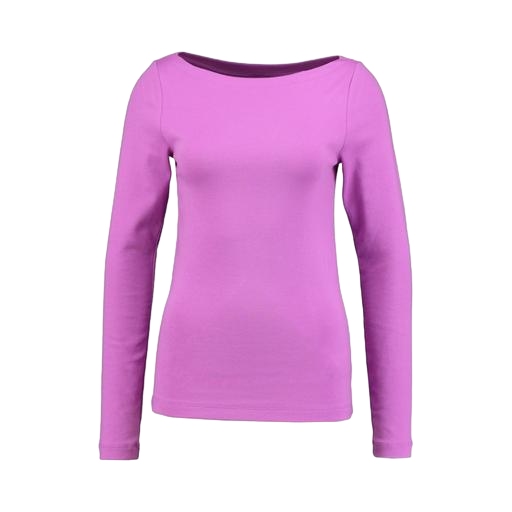
long-sleeve t-shirt only macy, purple long-sleeve top, long-sleeve top, white background